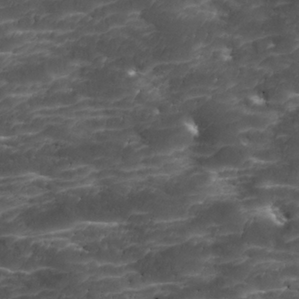
Label: non_frost